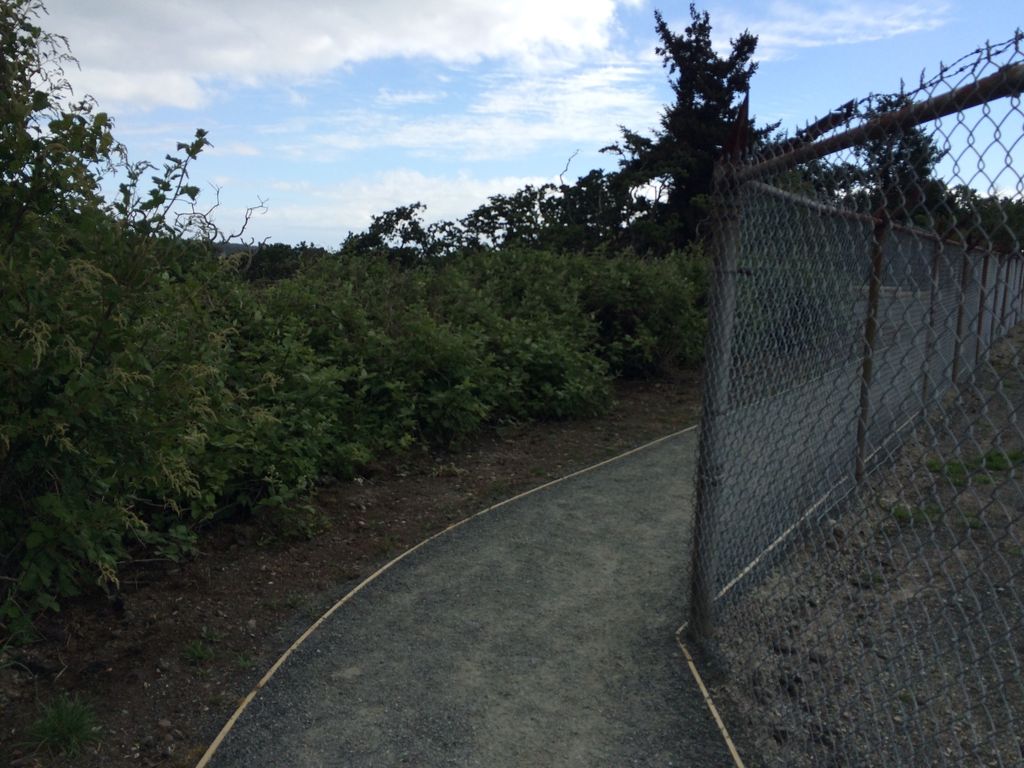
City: victoria